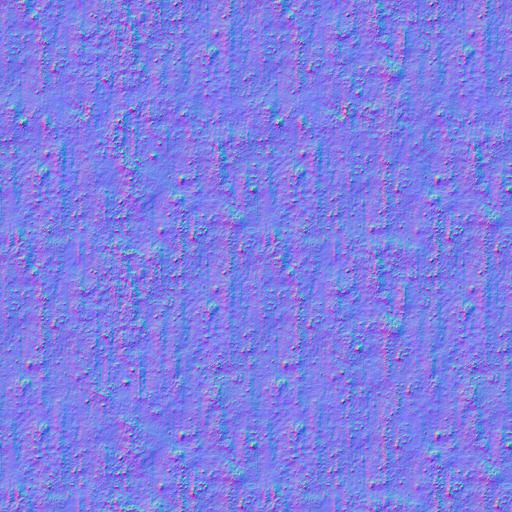
clean concrete flat smooth